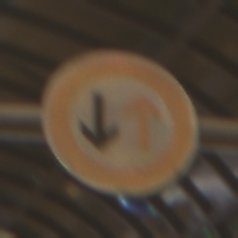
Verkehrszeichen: VorrangDesGegenverkehrs
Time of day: NotSpecified
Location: Indoor (Urban)
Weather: NotSpecified
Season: NotSpecified
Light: Artificial